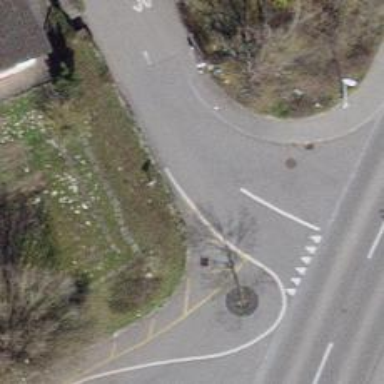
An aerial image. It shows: Asphalt sidewalk along the footway.